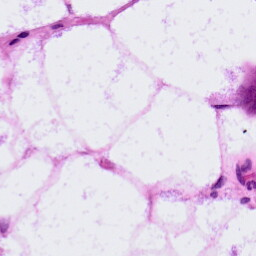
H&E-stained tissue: LymphNode